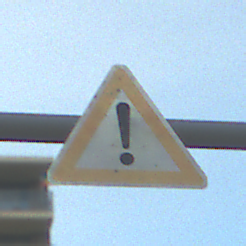
Verkehrszeichen: Gefahrenstelle
Umgebung: Outdoor, Urban
Tageszeit: MorningAfternoon
Wetter: PartlyCloudy
Licht: Natural
Jahreszeit: NotSpecified
Kontrast: LowContrast